Question: In the following image, how does one remove the circles in order to keep only the lines?

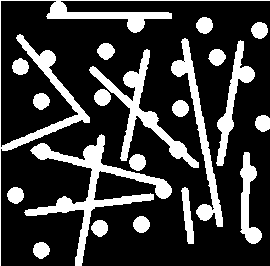
Answer: use a circular Hough transform to detect circles, and then you can delete them. The file exchange has several files you can use, for example <URL> that does the same thing.